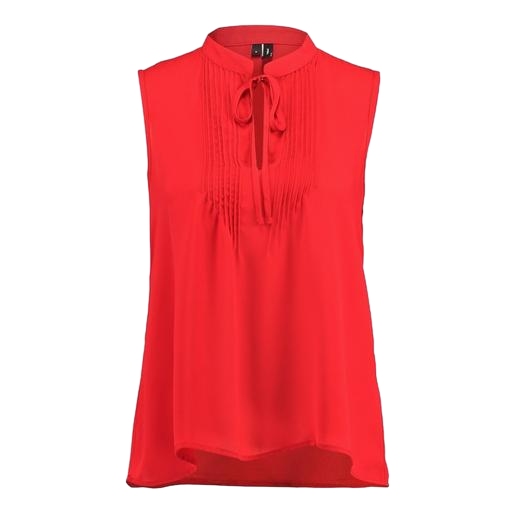
red sleeveless tie neck blouse, red tie-neck high-low blouse, red petite high-low top only macy, white background